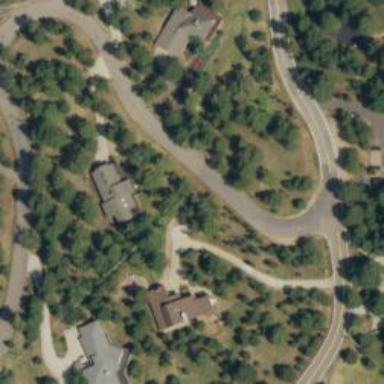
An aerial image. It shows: Driveway.